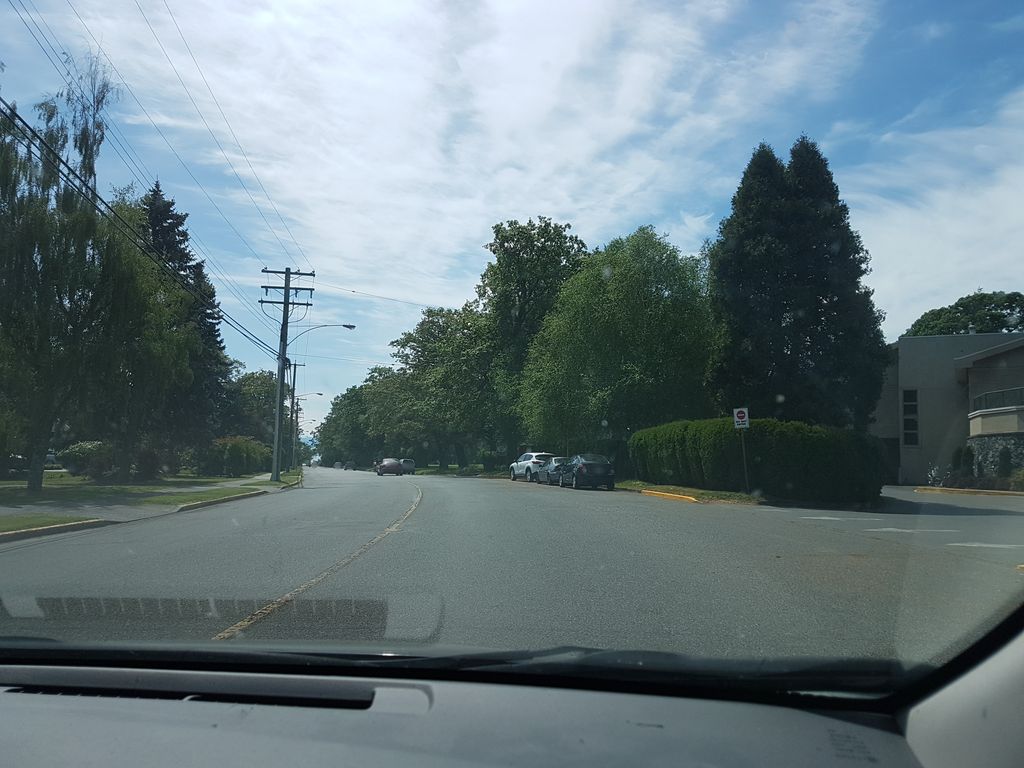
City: victoria